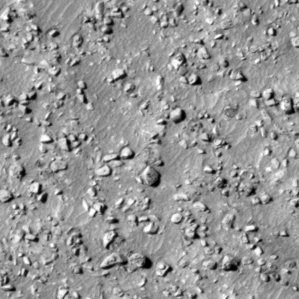
Label: non_frost